Aerial crown-view tile of a tropical tree (Barro Colorado Island, Panama), acquired 20241014:
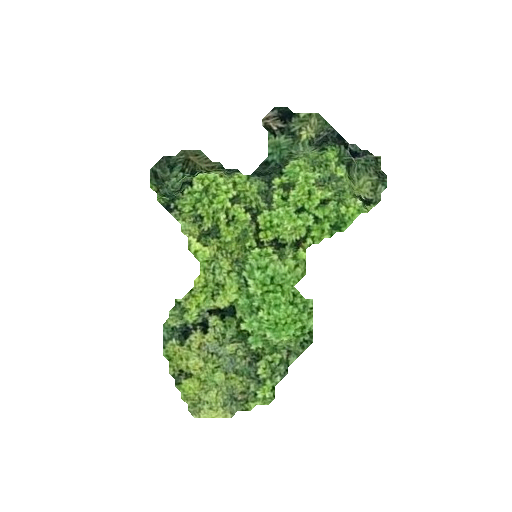
Species: Anacardium excelsum
GBIF accepted scientific name: Anacardium excelsum
Crown area: 62.33 m²